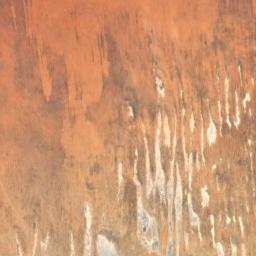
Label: desert